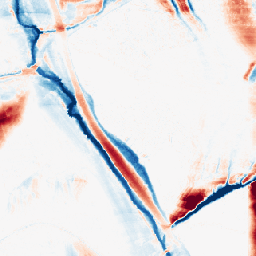
Category: morphological
Decomposition family: morphological_ellipse
Decomposition parameters: operation: average
width: 10
height: 50
Upsampling method: area
Upsampling parameters: scale: 8
Upsampling scale: 8